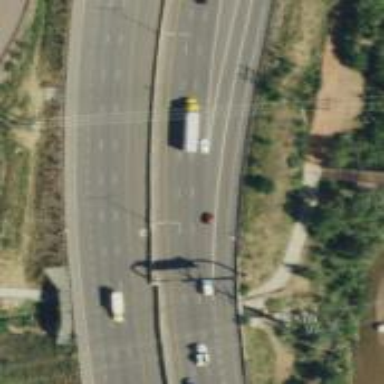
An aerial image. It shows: Motorway.